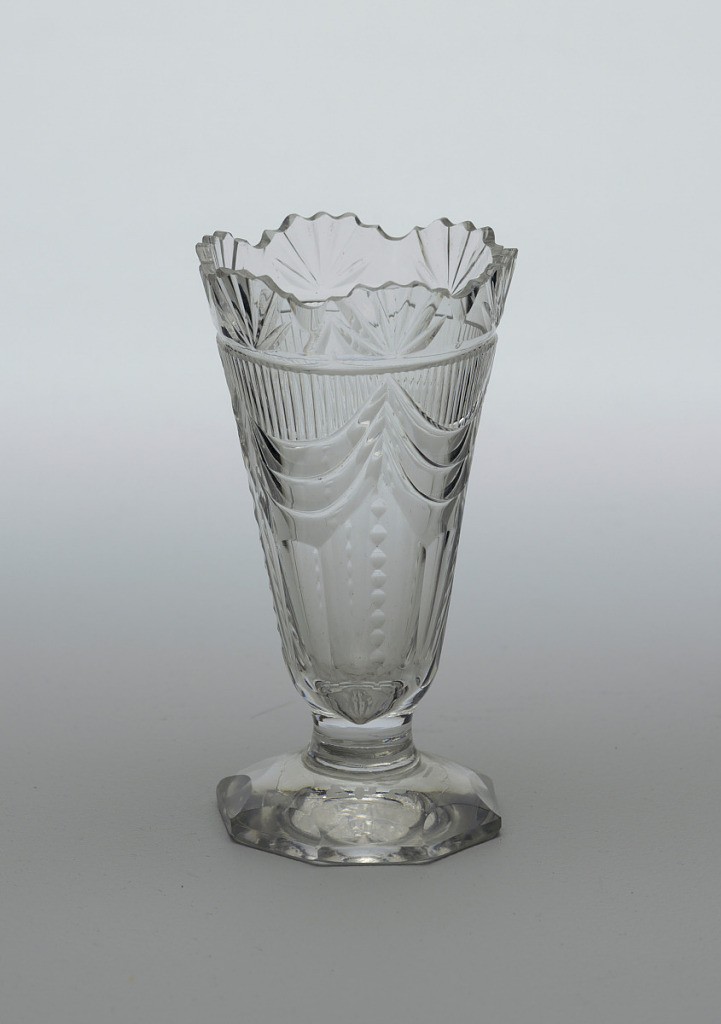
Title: Sweetmeat glass
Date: ca. 1800–20
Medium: Glass
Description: Deep flute-shaped bowl, short tapered stem, slightly domed 8-sided foot; lip scalloped with fan cutting, below that cut draping swags with narrow vertical flutes above and wider flutes below, foot cut with facets at edges